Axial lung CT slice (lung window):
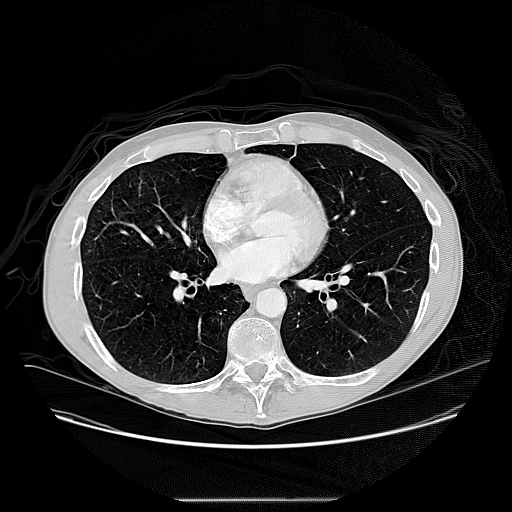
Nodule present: no